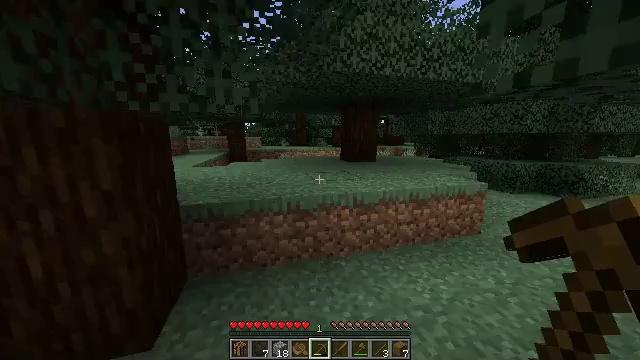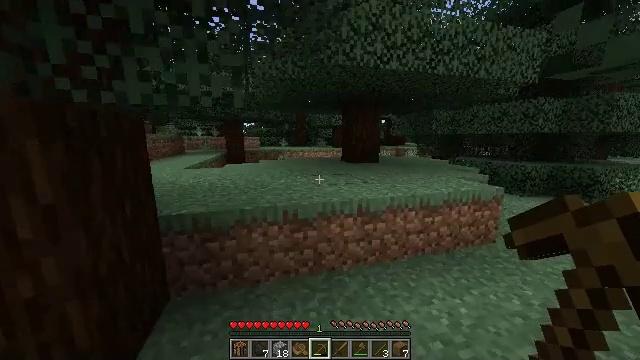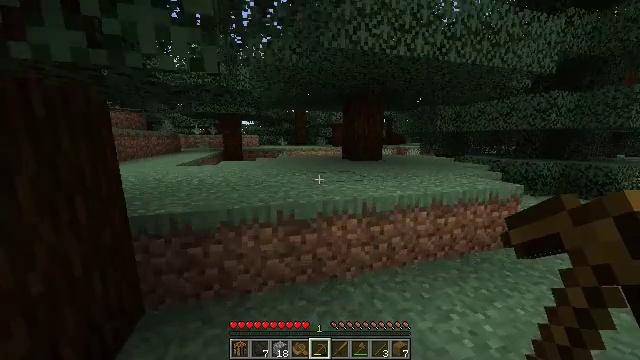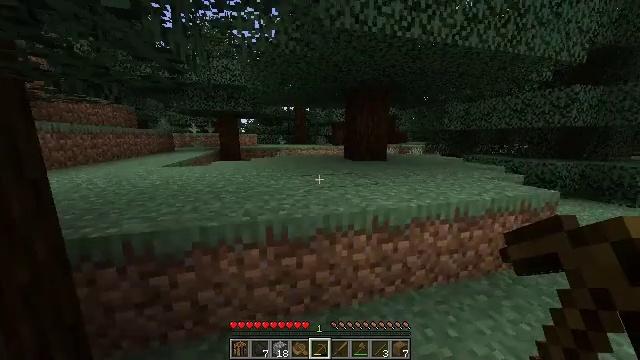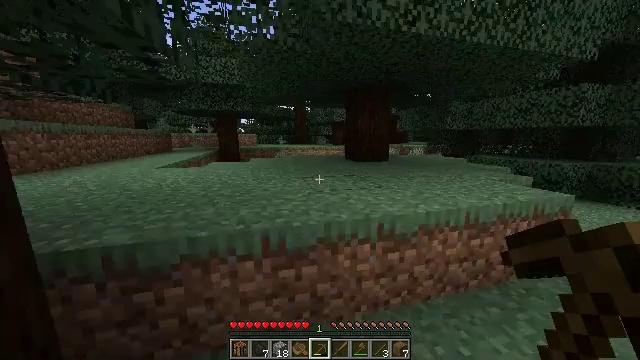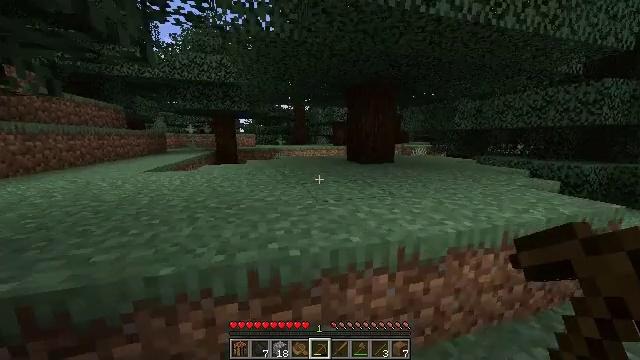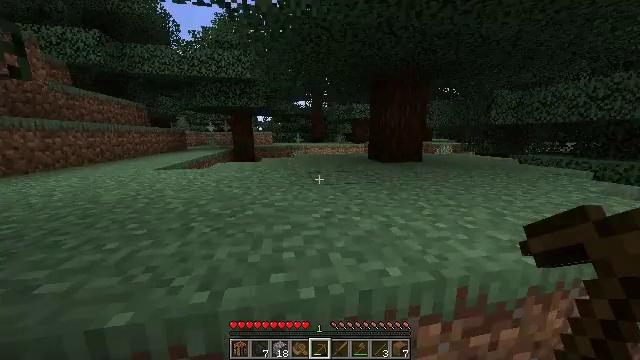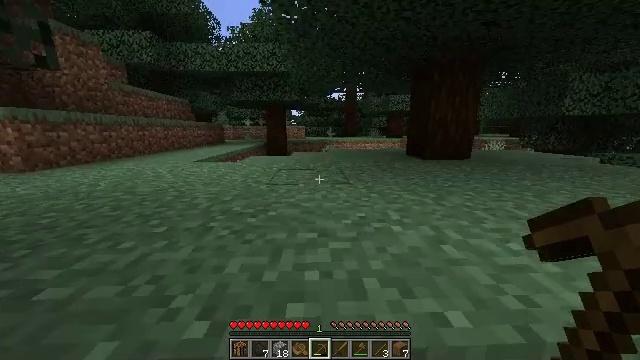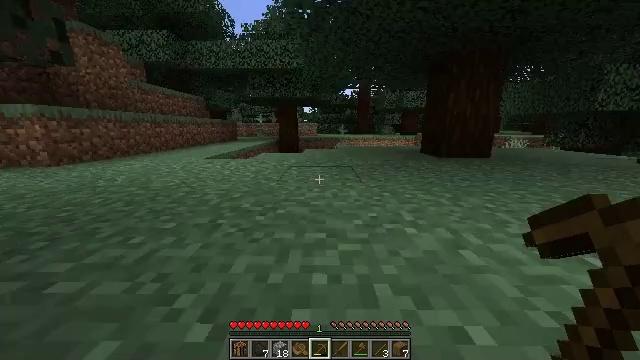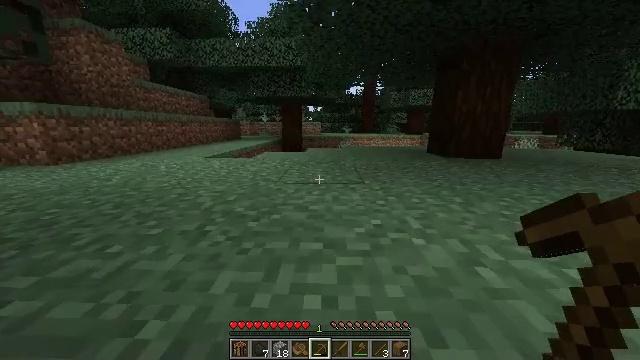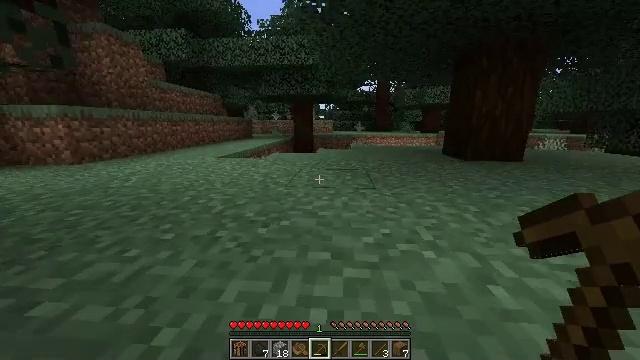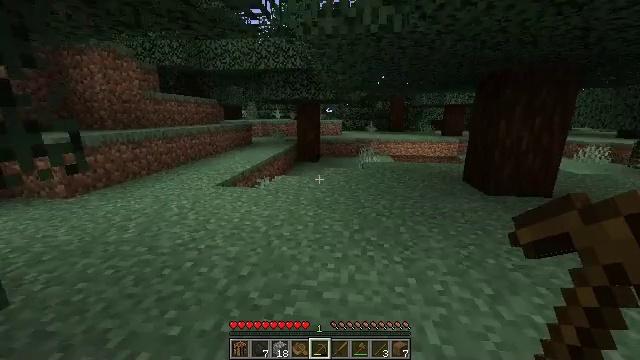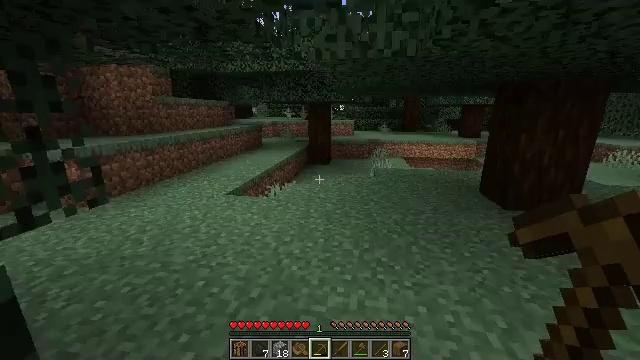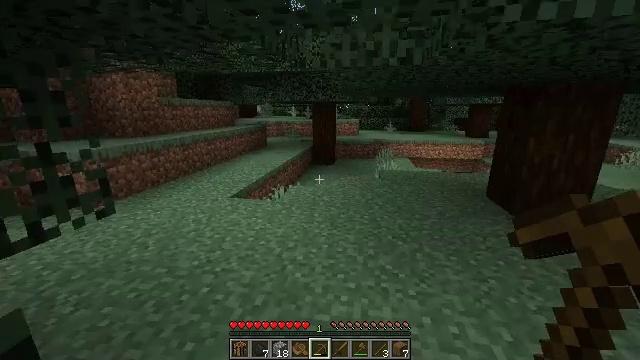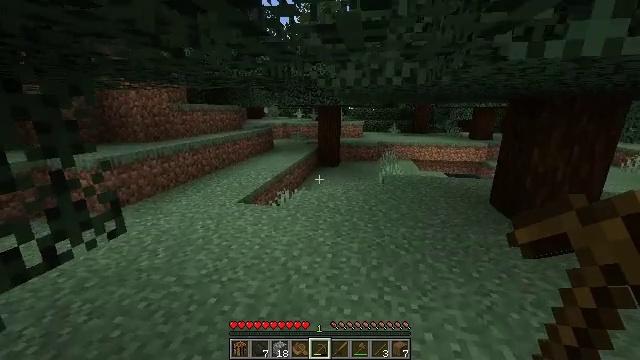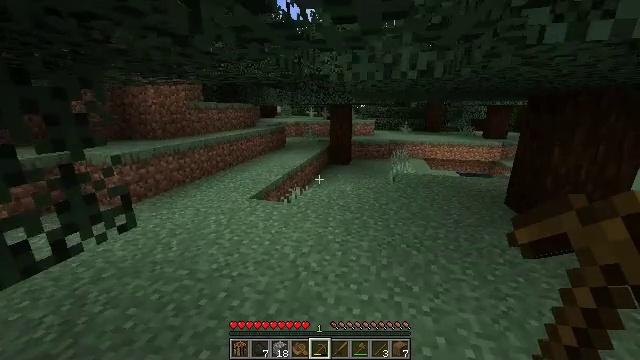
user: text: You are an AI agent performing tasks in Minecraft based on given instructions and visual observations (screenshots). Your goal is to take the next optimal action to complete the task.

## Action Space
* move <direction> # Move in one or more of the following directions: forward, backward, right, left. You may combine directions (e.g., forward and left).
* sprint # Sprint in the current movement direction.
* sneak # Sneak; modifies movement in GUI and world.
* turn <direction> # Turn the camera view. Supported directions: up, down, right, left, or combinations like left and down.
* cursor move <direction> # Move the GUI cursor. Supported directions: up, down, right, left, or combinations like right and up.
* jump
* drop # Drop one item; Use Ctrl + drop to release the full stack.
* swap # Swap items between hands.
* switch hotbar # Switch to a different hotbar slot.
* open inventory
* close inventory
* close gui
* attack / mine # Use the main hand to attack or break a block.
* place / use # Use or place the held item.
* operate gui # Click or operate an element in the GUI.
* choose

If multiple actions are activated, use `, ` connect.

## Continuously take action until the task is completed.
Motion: motion action
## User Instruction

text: Hunt fish.
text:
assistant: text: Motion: move forward, sprint
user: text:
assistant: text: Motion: move forward, sprint
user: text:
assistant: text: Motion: move forward, sprint
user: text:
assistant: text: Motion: move forward, sprint
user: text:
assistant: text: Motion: move forward, sprint
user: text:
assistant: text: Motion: move forward, sprint, turn left
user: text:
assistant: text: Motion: move forward, sprint, turn left and down
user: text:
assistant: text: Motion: move forward, sprint, turn left
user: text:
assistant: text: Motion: move forward, sprint, turn left
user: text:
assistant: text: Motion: move forward, sprint, turn left, jump
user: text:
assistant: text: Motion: move forward, sprint, turn left, jump
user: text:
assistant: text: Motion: move forward, sprint, turn left, jump
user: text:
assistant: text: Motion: move forward, sprint, turn left, jump
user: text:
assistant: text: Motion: move forward, sprint, turn left, jump
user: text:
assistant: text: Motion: move forward, sprint, turn left
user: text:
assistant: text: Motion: move forward, sprint, turn left
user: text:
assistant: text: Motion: move forward, sprint, turn left
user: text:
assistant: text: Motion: move forward, sprint
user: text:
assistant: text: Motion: move forward, sprint
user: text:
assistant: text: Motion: move forward, sprint
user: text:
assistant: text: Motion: move forward, sprint, turn left
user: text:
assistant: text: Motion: move forward, sprint, turn left
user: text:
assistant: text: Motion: move forward, sprint, turn left
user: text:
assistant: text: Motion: move forward, sprint, turn left
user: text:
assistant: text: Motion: move forward, sprint, turn left
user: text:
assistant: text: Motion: move forward, sprint, turn left
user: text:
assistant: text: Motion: move forward, sprint
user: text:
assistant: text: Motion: move forward, sprint
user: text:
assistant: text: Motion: move forward, sprint
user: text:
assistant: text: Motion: move forward, sprint